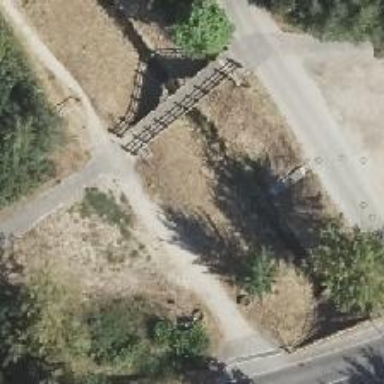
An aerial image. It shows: Sidewalk bridge over footway.